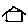
Label: house